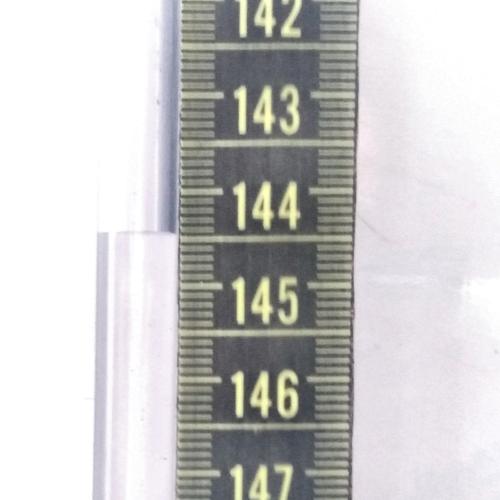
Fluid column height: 144.5 cm